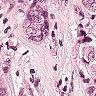
Metastatic tissue present: yes